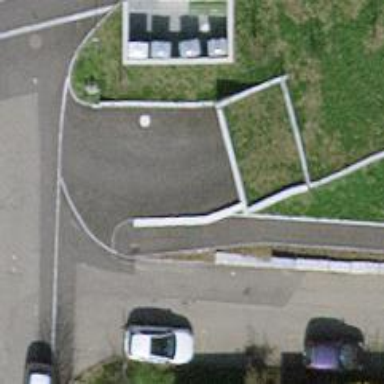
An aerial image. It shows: Parking entrance.